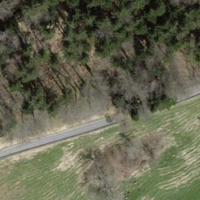
EUNIS habitat code: 43
Species observed at this site:
Milvus milvus